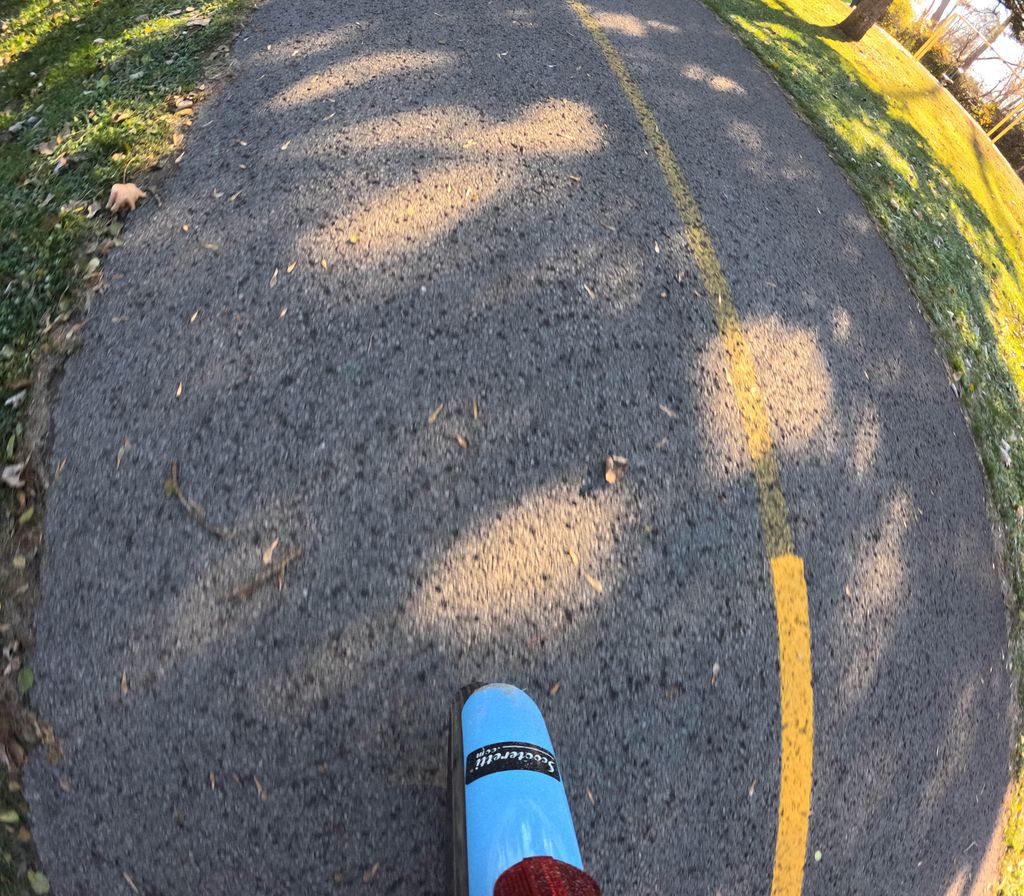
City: ottawa-gatineau